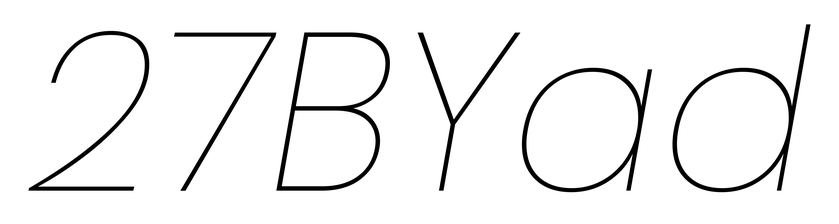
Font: Poppins-ThinItalic